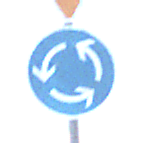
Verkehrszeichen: Kreisverkehr
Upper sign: VorfahrtGewaehren
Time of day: SunriseSunset
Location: Outdoor (RoadRail)
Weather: PartlyCloudy
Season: NotSpecified
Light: Natural